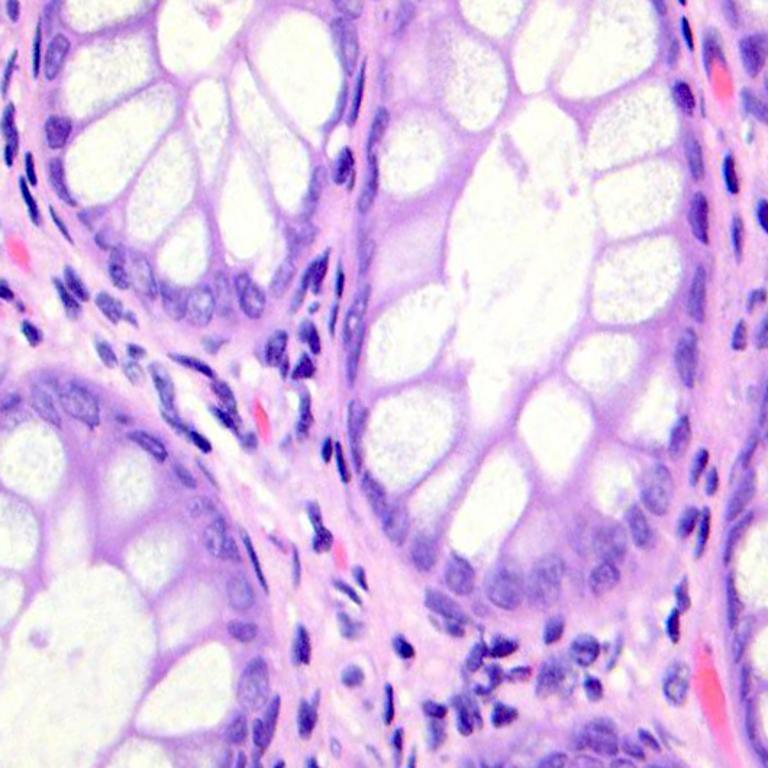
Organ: colon
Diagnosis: benign